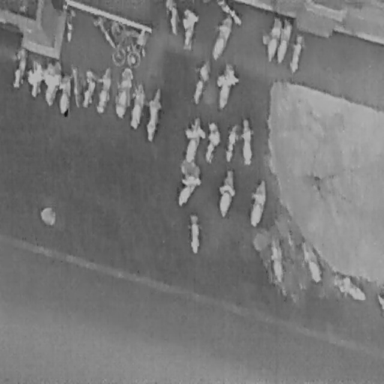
There are 32 Bicycles in the infrared image.